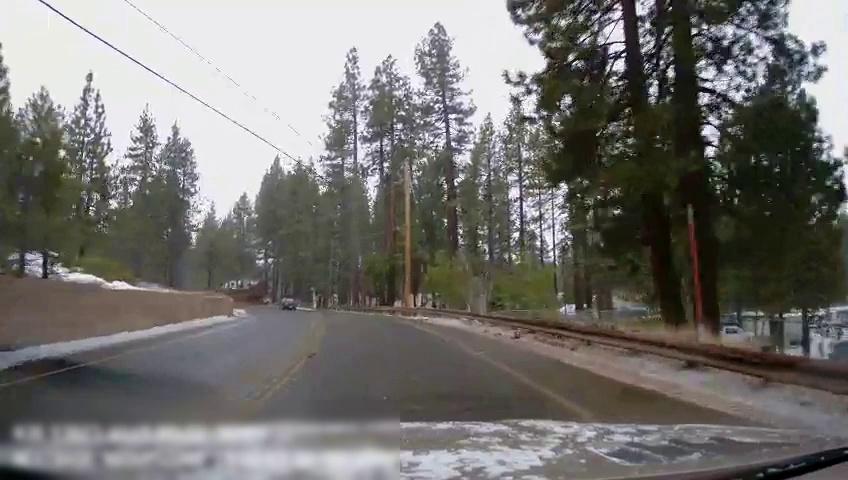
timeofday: Day
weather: Snowy
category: Drivable Space
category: Vehicles | SUV
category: Lanes | Current Lane
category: Lanes | Current Lane
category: Lanes | Alternate Lane